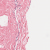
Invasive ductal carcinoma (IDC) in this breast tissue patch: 0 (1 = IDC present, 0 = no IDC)